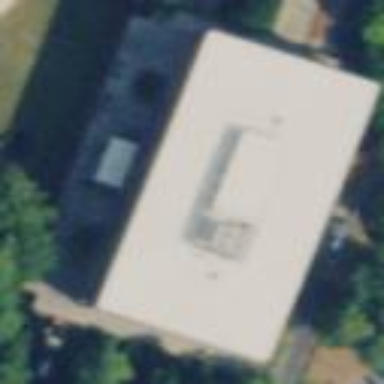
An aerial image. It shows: Commercial building.